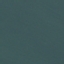
Land use / land cover class: SeaLake